Question: I am trying to come up with a gremlin query where I can infer who knows Jack but excluding information who directly comes from Employees.
Who can call for a reference on Jack?
A reference cannot be obtained from another employee or from a family relative of the subject.
The query should return:
- Jim knows Mary knows Jack - Jim Knows Mary Employed IBM Employed John Employed Coca Cola Employed Jack- Jerry Knows John Employed Coca Cola Employedd Jack
But it shouldn't include:
- Jerry Knows Jacks' Borther Family Jack- Jerry Employed Coca Cola Employeed Jack- Jeane Degree_from Princeton Degree_From Jack
See the following graph:

I came up with the following query but I can't get the part where I exclude Jerry or jane from the path.
'''
g.V().has('isSSEmployee',true).repeat(bothE('knows','employeed').otherV().simplePath()).until(has('name','Jack')).has('isSSEmployee',false).path().by('name').by(label)
'''
Script to load the data
'''
//only for tinkerpop
graph=TinkerGraph.open()
g=graph.traversal()
//from here on common between neptune and tinkerpop
//Setup started
//create vertexes
//create a person John
g.addV('person').property(id,'p1')
g.V('p1').property('questId','123456')
g.V('p1').property('name','John')
//create a person Jack
g.addV('person').property(id,'p2')
g.V('p2').property('questId','123457')
g.V('p2').property('name','Jack')
//create a person Mary
g.addV('person').property(id,'p3')
g.V('p3').property('questId','123458')
g.V('p3').property('name','Mary')
//create a person Jim and mark him as ssemployee
g.addV('person').property(id,'p4')
g.V('p4').property('name','Jim')
g.V('p4').property('isSSEmployee',true)
g.V('p4').property('questId','<PHONE>')
//create a person Jerry and mark him as ssemployee
g.addV('person').property(id,'p5')
g.V('p5').property('name','Jerry')
g.V('p5').property('questId','<PHONE>')
g.V('p5').property('isSSEmployee',true)
//create a person Jack's Brother
g.addV('person').property(id,'p6')
g.V('p6').property('name',"Jack's Brother")
g.V('p6').property('questId','1234')
//create Jeane our employee
g.addV('person').property(id,'p7')
g.V('p7').property('name', 'Jeane')
g.V('p7').property('questId', '<PHONE>')
g.V('p7').property('isSSEmployee', true)
//create a company Coca Cola
g.addV('company').property(id,'c1')
g.V('c1').property('name','Coca Cola')
g.V('c1').property('questId','123456')
//create a company IBM
g.addV('company').property(id,'c2')
g.V('c2').property('name','IBM')
g.V('c2').property('questId','123457')
//create an university Princeton
g.addV('univeristy').property(id,'u1')
g.V('u1').property('name','Princeton')
//create edges
//Coca Cola employes John
g.addE('employeed').from(g.V('c1')).to(g.V('p1')).property(id,'c1p1')
g.E('c1p1').property('fromDate','2009-12-13').next()
g.E('c1p1').property('toDate','2019-12-13').next()
//Coca Cola employes Jack
g.addE('employeed').from(g.V('c1')).to(g.V('p2')).property(id,'c1p2')
g.E('c1p2').property('fromDate','2006-12-13').next()
g.E('c1p2').property('toDate','2009-12-12').next()
//Coca Cola employed Jerry our employee
g.addE('employeed').from(g.V('c1')).to(g.V('p5')).property(id,'c1p5')
g.E('c1p5').property('fromDate','2007-12-13').next()
g.E('c1p5').property('toDate','2008-12-13').next()
//IBM employees John
g.addE('employeed').from(g.V('c2')).to(g.V('p1')).property(id,'c2p1')
g.E('c2p1').property('fromDate','2006-12-13').next()
g.E('c2p1').property('toDate','2009-12-13').next()
//IBM employes Mary
g.addE('employeed').from(g.V('c2')).to(g.V('p3')).property(id,'c2p3')
g.E('c2p3').property('fromDate','2006-10-11').next()
g.E('c2p3').property('toDate','2009-10-11').next()
//Jim our employee knows Mary
g.addE('knows').from(g.V('p4')).to(g.V('p3')).property(id,'p4p3')
//Jerry our employee knows John
g.addE('knows').from(g.V('p5')).to(g.V('p1')).property(id,'p5p1').next()
//Mary knows Jack
g.addE('knows').from(g.V('p3')).to(g.V('p2')).property(id,'p3p2')
//Jerry our employee knows Jack's Brother
g.addE('knows').from(g.V('p5')).to(g.V('p6')).property(id,'p5p6')
//Jack's Brother is Jack's Brother (family relation)
g.addE('family').from(g.V('p6')).to(g.V('p2')).property(id,'p6p2')
//Jeane our employee got a degree from Princeton
g.addE('degree_from').from(g.V('p7')).to(g.V('u1')).property(id,'p7u1')
g.E('p7u1').property('class_of',1989)
//Jack got a degree from Princeton
g.addE('degree_from').from(g.V('p2')).to(g.V('u1')).property(id,'p2u1')
g.E('p2u1').property('class_of',1989)
g.V().has('isSSEmployee',true).
repeat(bothE().otherV().simplePath()).
until(has('name','Jack')).
path().
by('name').
by(label)
'''
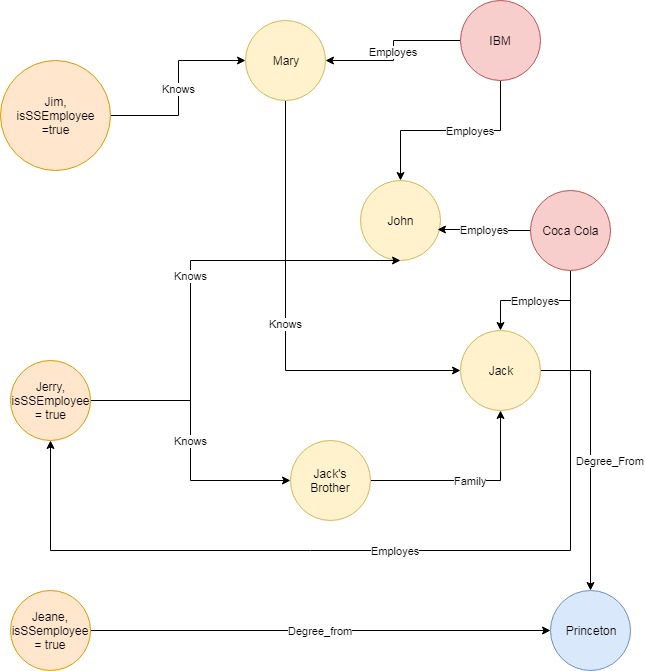
Answer: Here is what I come up with as right answer
'''
g.V().has('person','name','Jack').
repeat(bothE().has(label,neq('family')).otherV().hasNot('isSSEmployee').simplePath()).
until(has(label,'person')).
bothE().otherV().has('isSSEmployee',true).path().
by('name').
by(label)
'''